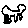
Label: cat